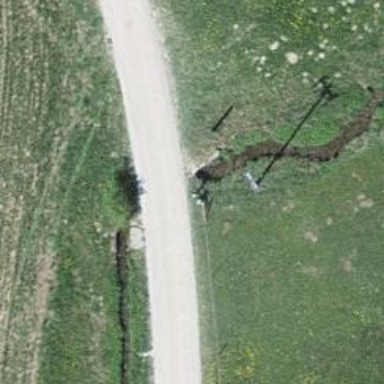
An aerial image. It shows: Culvert tunnel.